Field crop: maize
Growth stage: 2
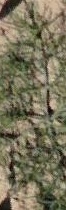
Species: salsola